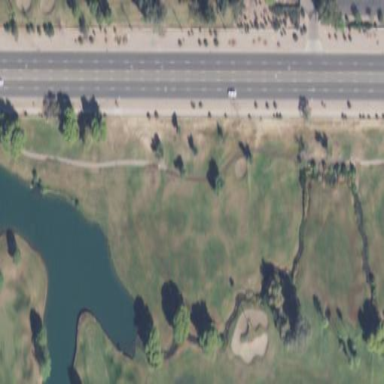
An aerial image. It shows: Area of rough grass used for golf.